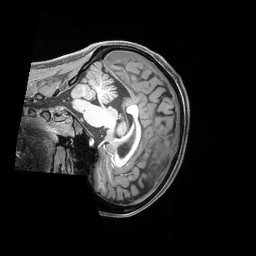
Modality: T1w
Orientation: sagittal
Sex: female
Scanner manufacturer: siemens
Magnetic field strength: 3 T
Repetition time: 2.4 s
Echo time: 0.00222 s